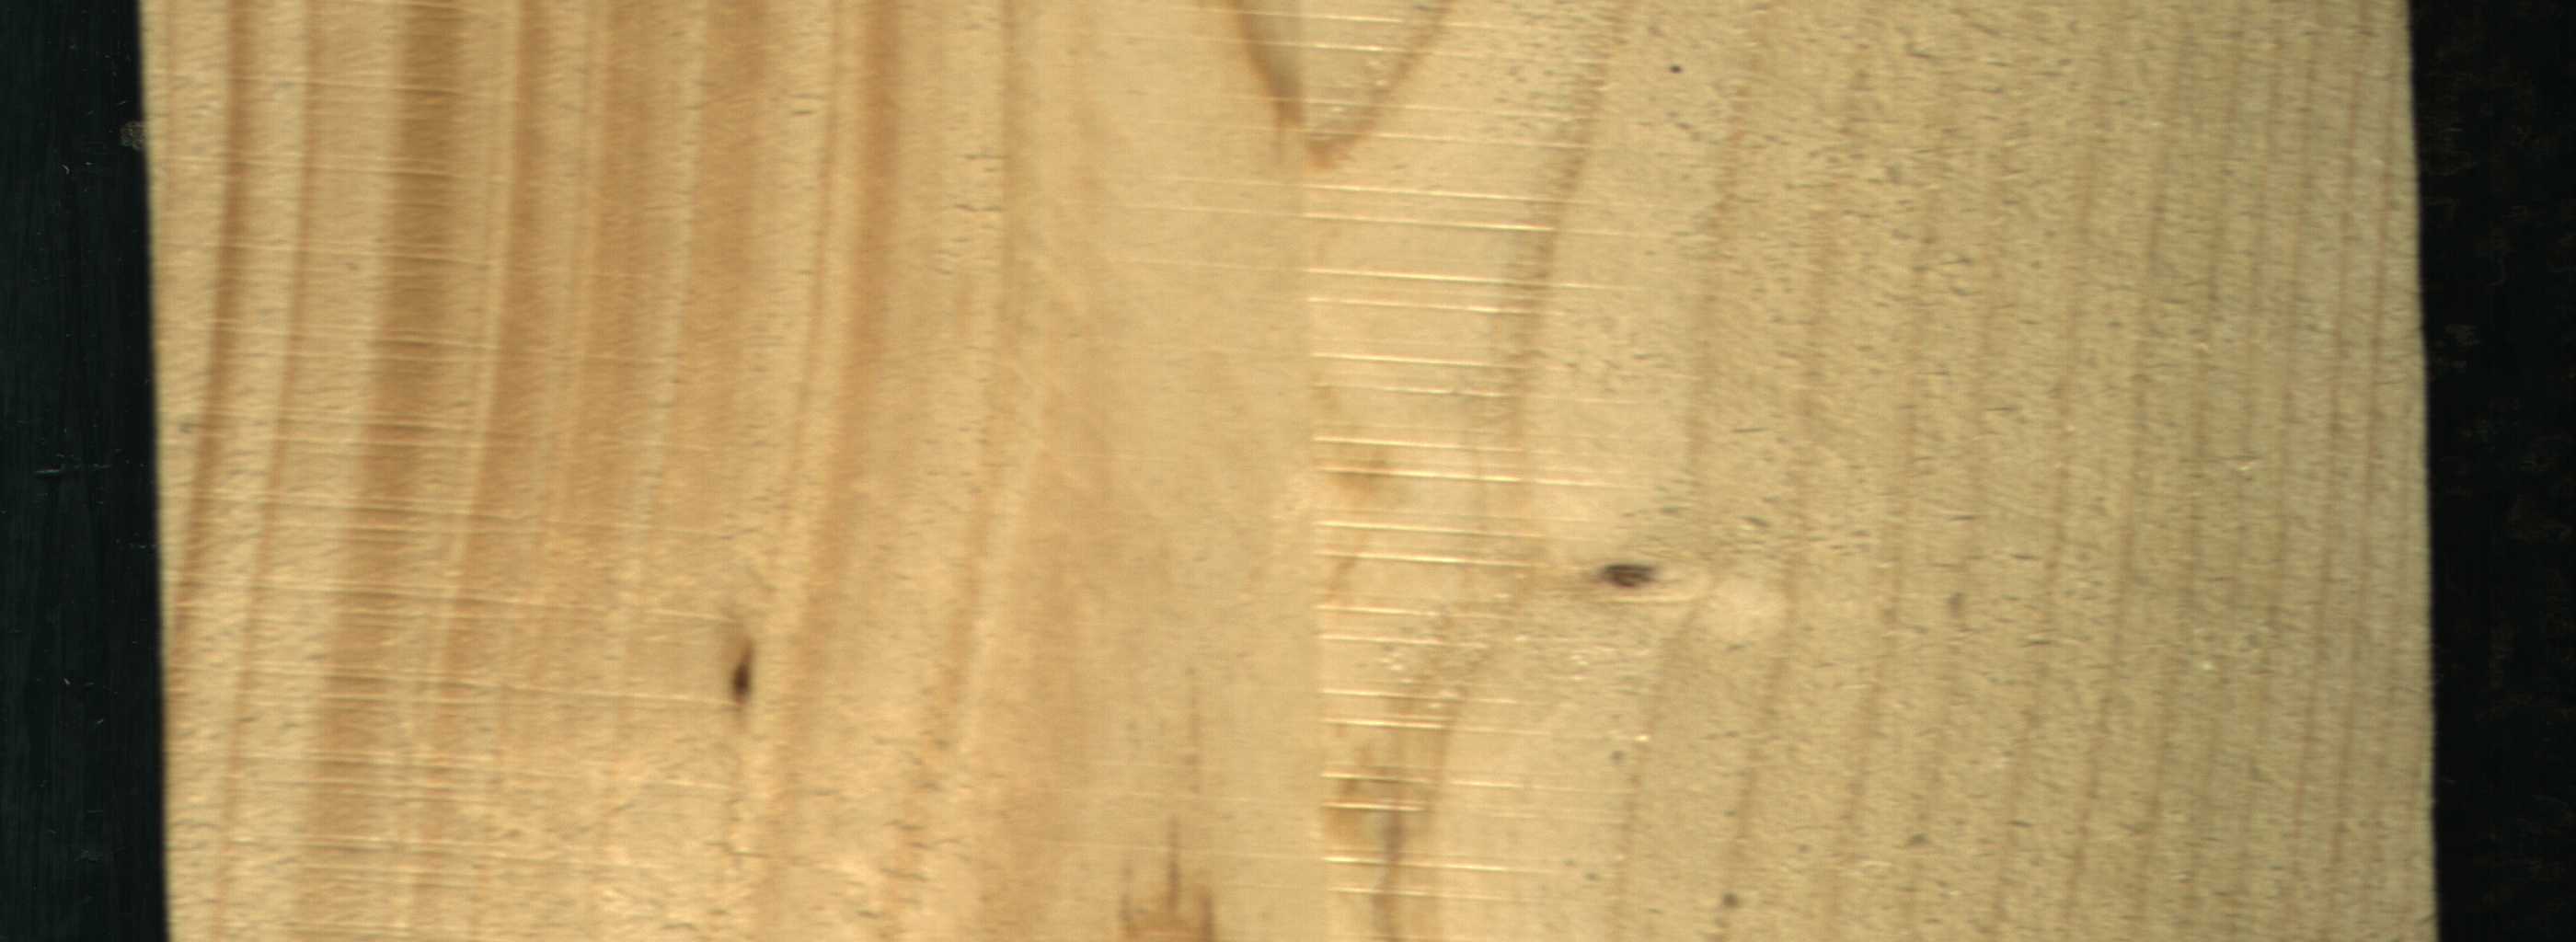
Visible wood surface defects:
Live_Knot